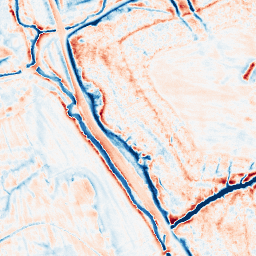
Category: edge_preserving
Decomposition family: guided
Decomposition parameters: radius: 4
eps: 0.01
Upsampling method: regularized
Upsampling parameters: scale: 2
lambda_reg: 0.01
Upsampling scale: 2